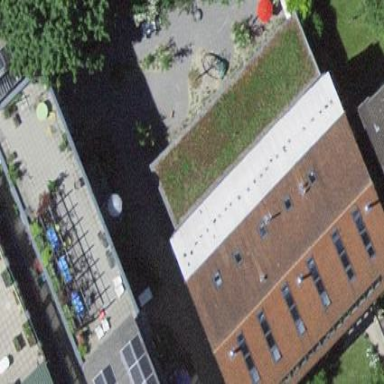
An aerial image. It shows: High-capacity bicycle parking area located on the roof of building.